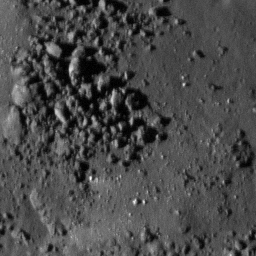
Pit: Rutherfurd 2
Host crater: Rutherfurd
Host type: impact_melt
Lunar coordinates: latitude -60.776, longitude 348.253